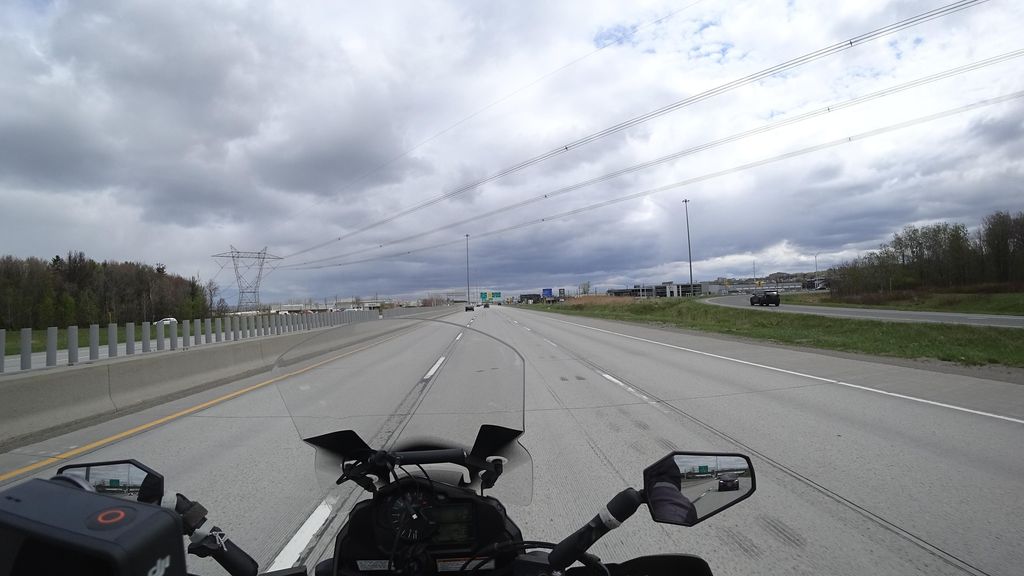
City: quebec_city